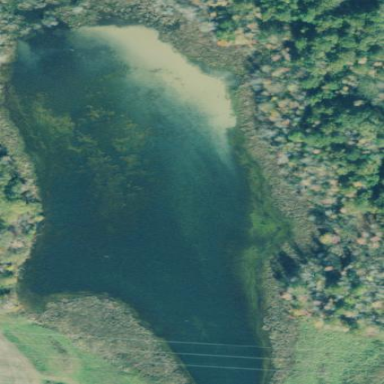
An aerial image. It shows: Beautiful lake surrounded by nature.